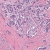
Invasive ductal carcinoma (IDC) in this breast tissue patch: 1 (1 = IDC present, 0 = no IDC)